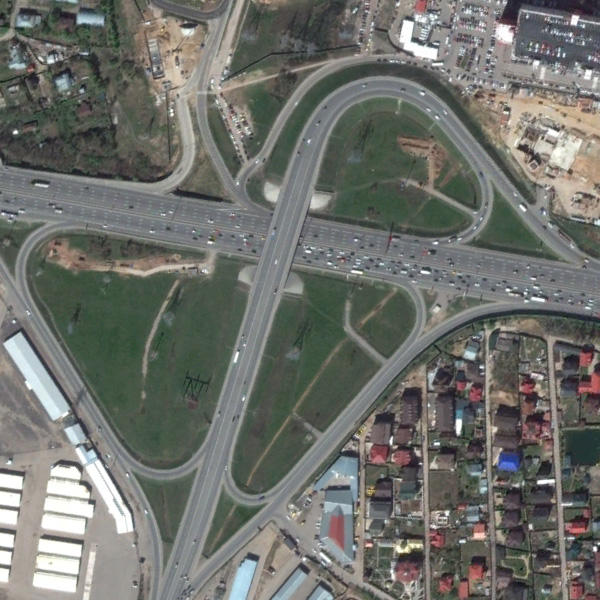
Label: Viaduct